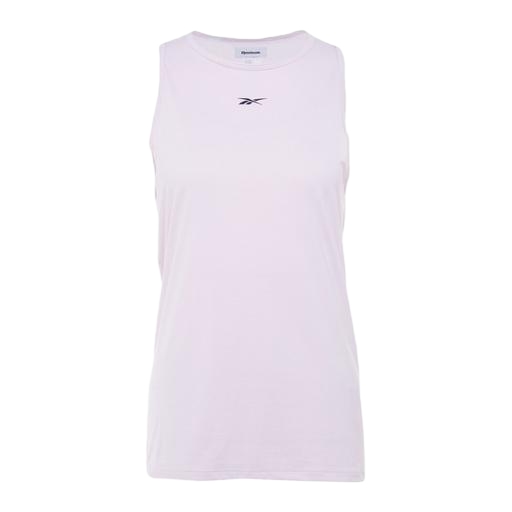
training tank top, graphic tank, branded tank-top, white background